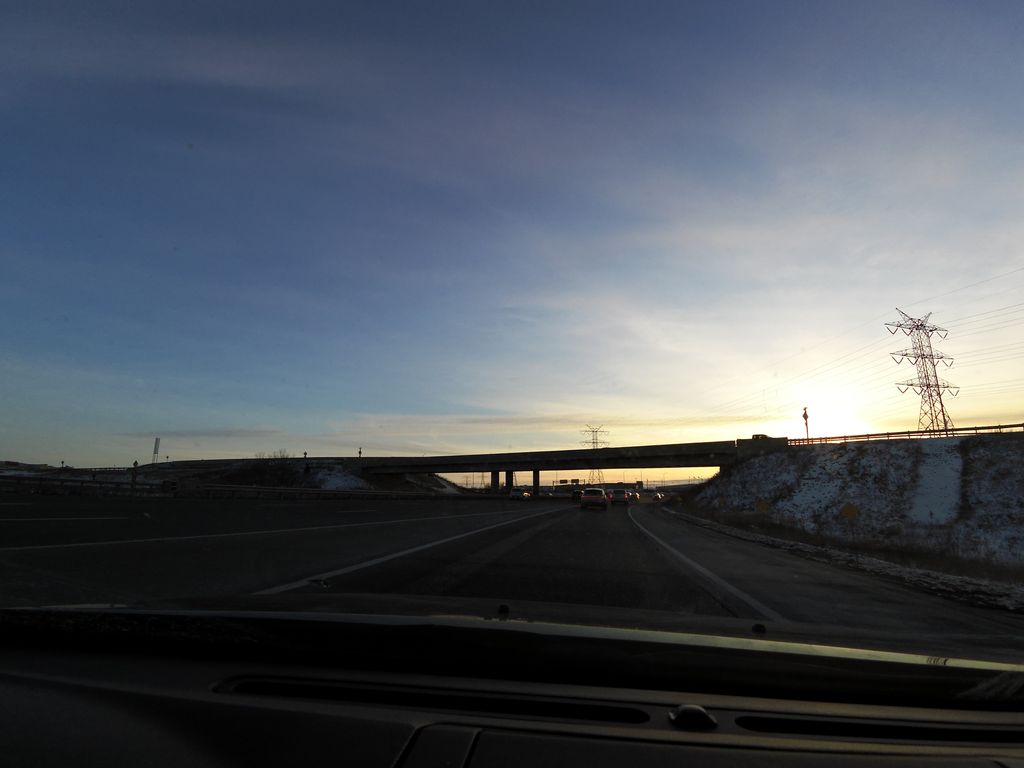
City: hamilton